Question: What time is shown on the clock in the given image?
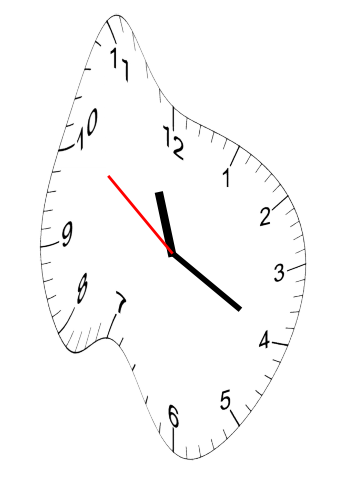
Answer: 11:19:51